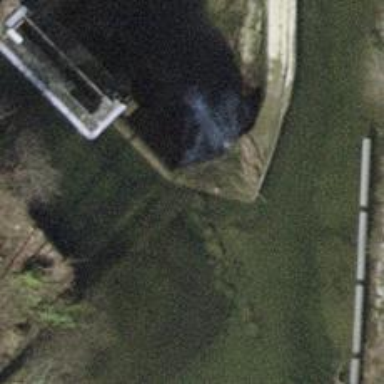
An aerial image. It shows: Weir in waterway.